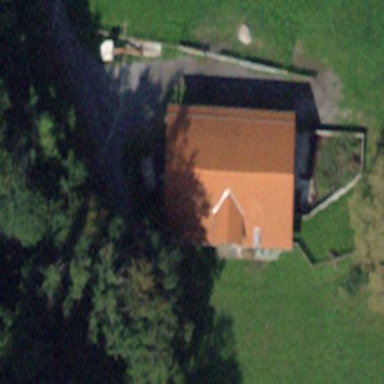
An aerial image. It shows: Barn.